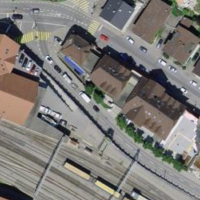
EUNIS habitat code: 54
Species observed at this site:
Erynnis tages